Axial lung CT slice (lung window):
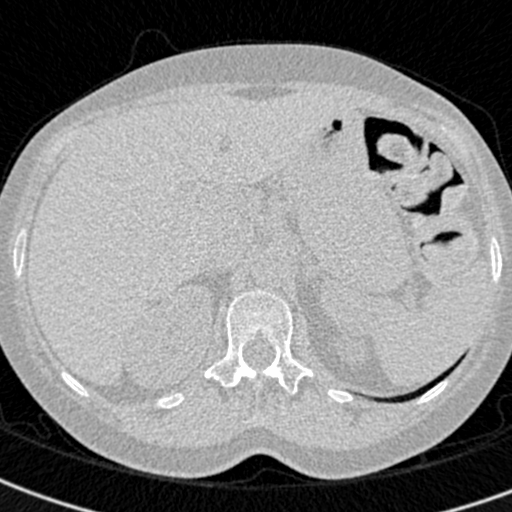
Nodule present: no